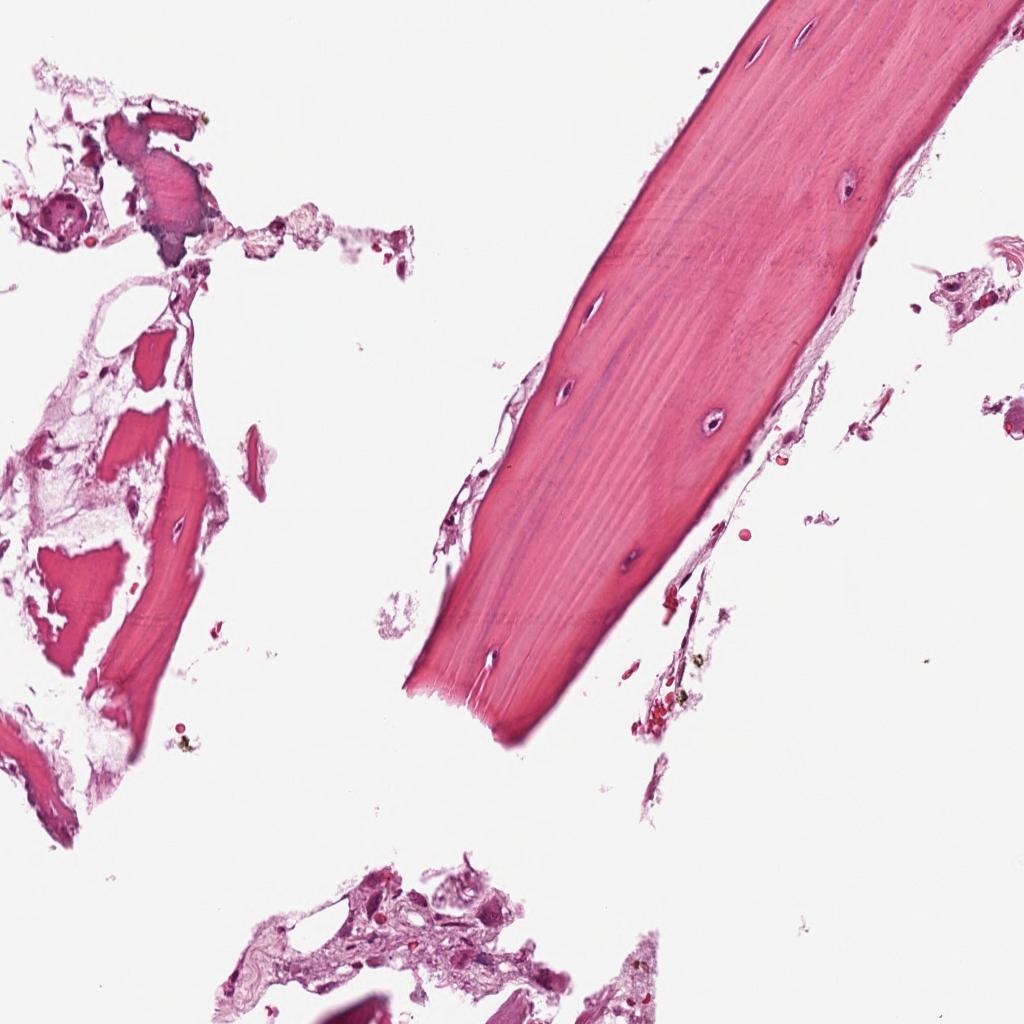
Label: Non-Tumor